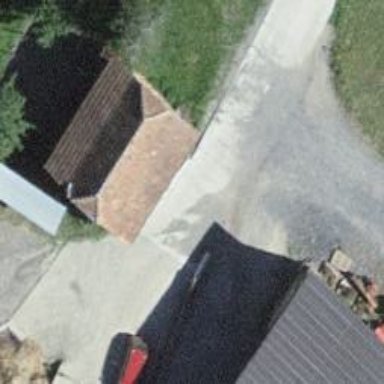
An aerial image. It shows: Warehouse.